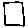
Label: square